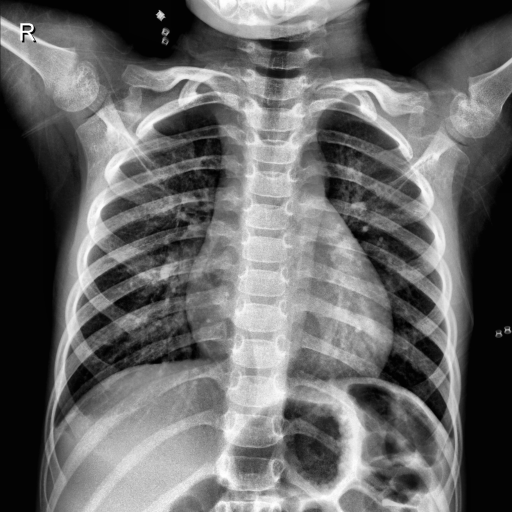
Finding: NORMAL